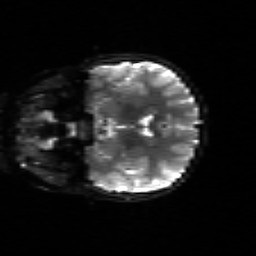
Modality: sbref
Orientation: coronal
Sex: female
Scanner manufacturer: siemens
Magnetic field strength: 3 T
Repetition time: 5 s
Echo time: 0.071 s